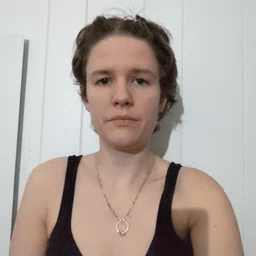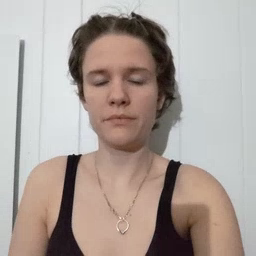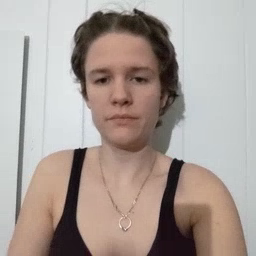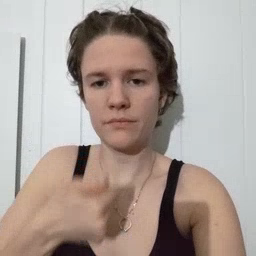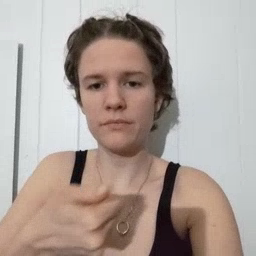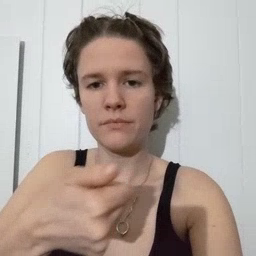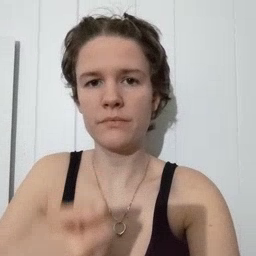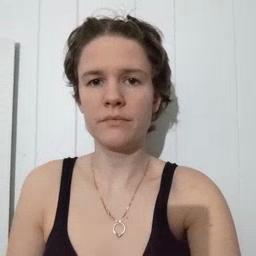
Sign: hide